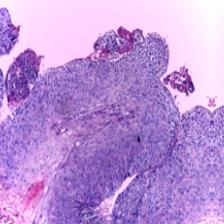
Diagnosis: OSCC